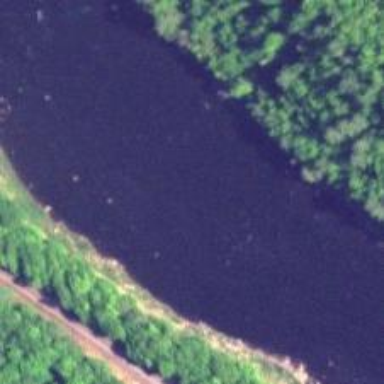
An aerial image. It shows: Beautiful river scene.